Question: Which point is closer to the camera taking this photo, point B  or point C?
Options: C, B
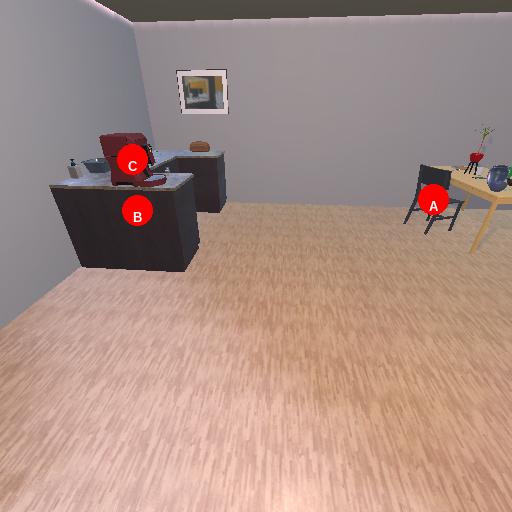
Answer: C